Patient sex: M
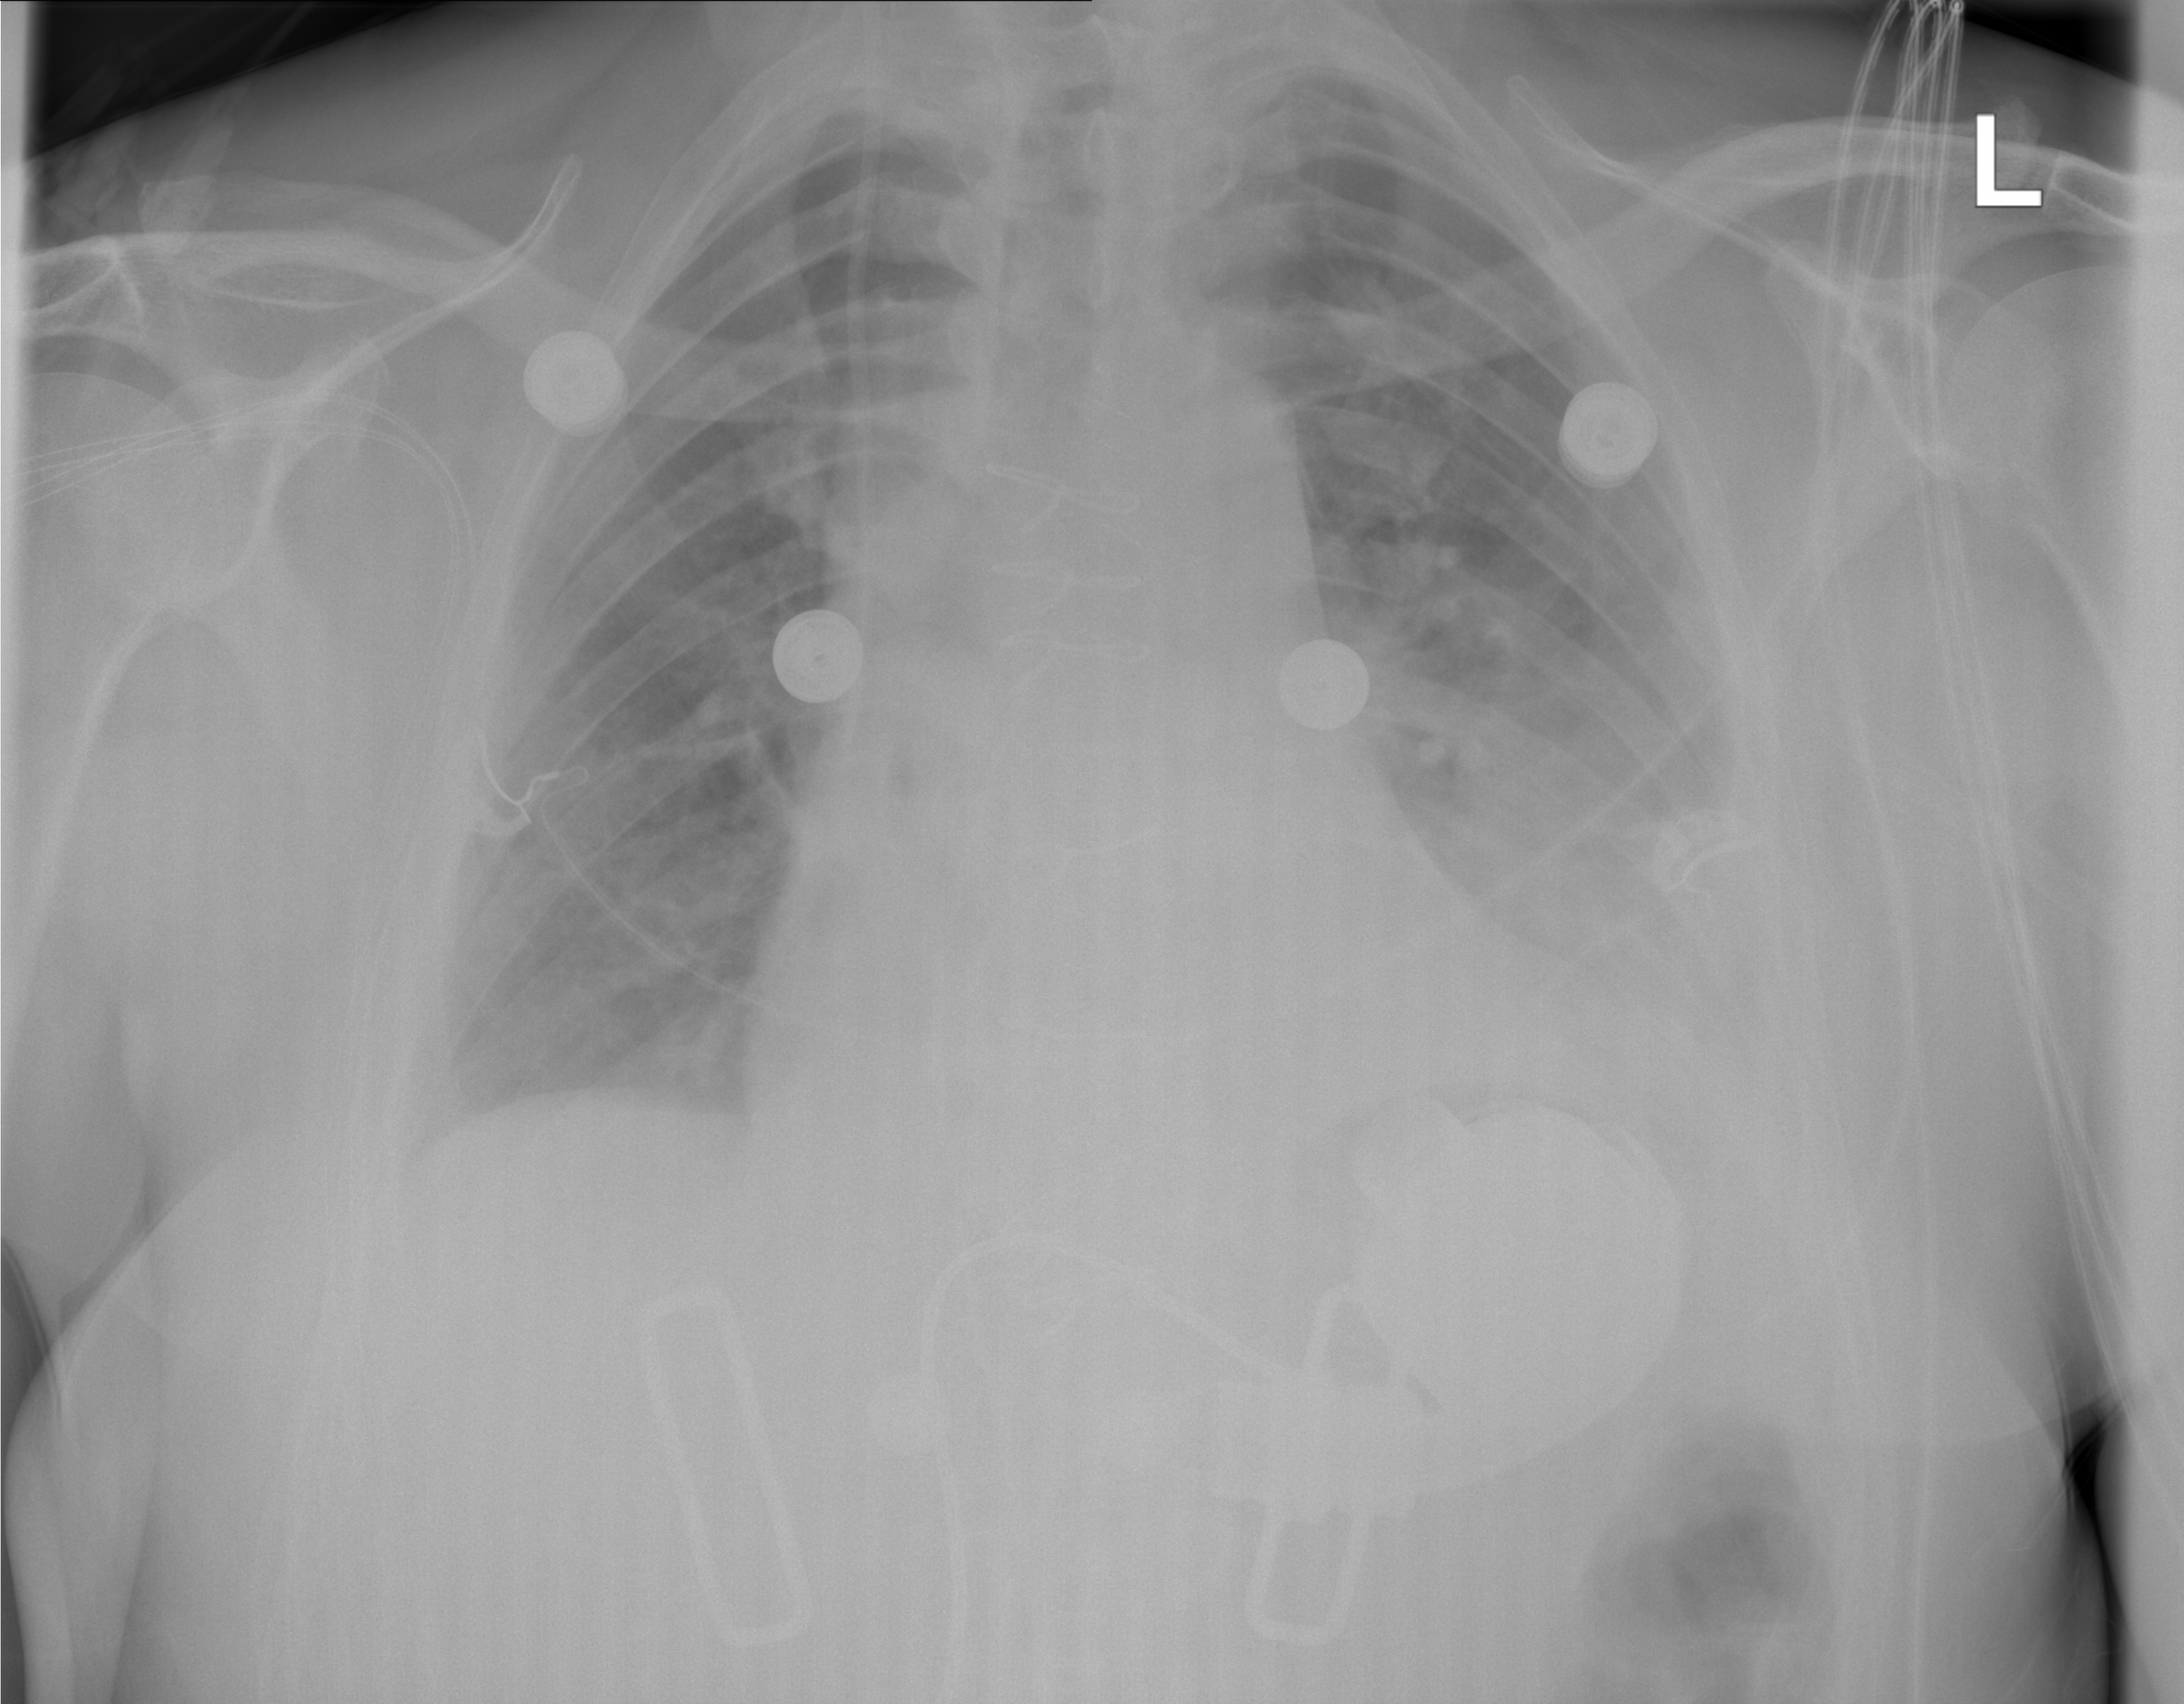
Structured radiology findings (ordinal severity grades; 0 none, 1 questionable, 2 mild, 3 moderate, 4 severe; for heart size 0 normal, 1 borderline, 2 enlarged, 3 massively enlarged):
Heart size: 1
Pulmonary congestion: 2
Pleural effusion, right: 0
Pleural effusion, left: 2
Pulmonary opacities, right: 0
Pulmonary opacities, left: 0
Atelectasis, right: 0
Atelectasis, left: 2